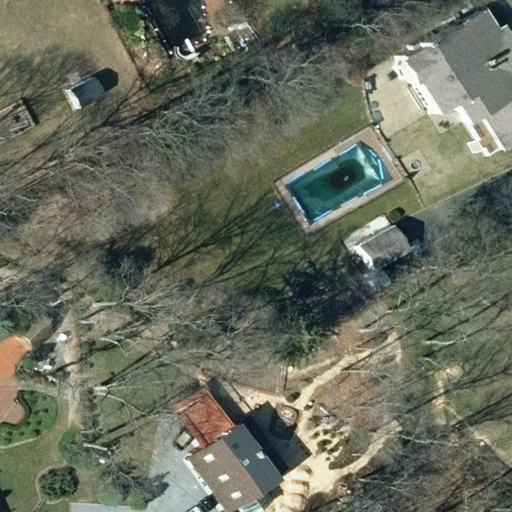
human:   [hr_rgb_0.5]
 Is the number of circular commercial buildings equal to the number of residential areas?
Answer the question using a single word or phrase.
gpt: no

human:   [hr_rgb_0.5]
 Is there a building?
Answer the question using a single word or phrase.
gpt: yes

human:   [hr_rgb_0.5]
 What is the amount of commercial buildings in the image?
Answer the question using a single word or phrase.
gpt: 0

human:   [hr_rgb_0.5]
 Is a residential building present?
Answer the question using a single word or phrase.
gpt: yes

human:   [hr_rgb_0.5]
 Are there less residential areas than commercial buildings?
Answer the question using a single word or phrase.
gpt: no

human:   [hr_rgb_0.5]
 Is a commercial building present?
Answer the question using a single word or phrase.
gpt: no

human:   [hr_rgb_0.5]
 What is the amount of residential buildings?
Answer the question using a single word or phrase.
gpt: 2

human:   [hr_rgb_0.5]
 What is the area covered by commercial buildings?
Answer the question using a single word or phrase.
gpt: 0m2

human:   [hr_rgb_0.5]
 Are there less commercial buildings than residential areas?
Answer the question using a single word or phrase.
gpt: yes

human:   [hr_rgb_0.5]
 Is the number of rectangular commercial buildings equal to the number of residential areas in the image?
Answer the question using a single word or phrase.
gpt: no

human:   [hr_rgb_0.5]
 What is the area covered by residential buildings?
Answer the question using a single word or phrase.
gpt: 278m2

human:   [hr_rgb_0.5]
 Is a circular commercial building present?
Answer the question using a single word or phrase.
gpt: no

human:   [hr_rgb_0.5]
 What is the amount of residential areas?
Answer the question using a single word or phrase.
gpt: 1

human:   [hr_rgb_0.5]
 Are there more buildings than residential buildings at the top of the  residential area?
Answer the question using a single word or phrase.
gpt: yes

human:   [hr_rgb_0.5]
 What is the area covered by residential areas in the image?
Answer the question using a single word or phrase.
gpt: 10637m2

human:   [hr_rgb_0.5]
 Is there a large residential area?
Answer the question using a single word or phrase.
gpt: yes

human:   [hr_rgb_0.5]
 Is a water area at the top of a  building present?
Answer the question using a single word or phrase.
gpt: no

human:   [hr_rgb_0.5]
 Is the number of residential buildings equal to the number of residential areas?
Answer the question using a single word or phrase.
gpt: no

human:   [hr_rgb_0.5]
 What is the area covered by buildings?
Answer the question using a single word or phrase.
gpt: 357m2

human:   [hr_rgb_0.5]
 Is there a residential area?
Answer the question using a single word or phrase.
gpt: yes

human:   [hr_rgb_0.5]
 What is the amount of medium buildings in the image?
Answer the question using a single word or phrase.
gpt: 1

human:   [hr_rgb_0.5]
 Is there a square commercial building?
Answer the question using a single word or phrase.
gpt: no

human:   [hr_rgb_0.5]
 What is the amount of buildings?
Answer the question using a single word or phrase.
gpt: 4

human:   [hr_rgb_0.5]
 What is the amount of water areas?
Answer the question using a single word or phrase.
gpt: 0

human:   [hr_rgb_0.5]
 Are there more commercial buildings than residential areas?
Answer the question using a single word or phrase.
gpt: no

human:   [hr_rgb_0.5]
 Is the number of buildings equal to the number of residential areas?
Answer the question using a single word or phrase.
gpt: no

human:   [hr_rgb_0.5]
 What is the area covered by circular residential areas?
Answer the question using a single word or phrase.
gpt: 0m2

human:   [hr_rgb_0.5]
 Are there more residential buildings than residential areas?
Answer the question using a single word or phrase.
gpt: yes

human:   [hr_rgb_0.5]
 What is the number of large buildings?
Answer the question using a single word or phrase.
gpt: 0

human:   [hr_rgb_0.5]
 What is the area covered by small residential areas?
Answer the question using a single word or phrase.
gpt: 0m2

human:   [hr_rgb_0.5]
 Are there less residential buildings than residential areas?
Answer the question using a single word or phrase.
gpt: no

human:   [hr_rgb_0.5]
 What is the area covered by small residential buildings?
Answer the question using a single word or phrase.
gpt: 14m2

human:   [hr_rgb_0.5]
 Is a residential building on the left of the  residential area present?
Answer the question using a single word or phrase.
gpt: no

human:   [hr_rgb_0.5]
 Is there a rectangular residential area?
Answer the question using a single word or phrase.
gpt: yes

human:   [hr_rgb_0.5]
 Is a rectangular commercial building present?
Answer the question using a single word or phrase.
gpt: no

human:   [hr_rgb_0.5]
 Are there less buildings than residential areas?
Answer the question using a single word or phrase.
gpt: no

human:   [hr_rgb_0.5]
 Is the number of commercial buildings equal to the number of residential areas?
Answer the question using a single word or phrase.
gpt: no

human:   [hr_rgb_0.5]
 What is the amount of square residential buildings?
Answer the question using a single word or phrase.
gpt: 0

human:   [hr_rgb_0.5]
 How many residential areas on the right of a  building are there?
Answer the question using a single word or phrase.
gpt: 0

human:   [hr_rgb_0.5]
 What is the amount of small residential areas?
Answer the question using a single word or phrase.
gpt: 0

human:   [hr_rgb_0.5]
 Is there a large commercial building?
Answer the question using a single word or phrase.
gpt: no

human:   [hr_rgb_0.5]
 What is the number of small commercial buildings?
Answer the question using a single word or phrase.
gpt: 0

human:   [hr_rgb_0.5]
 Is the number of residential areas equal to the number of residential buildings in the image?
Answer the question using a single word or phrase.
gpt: no

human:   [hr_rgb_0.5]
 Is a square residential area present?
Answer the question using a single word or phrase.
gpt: no

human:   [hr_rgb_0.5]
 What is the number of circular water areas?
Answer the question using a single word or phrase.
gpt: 0

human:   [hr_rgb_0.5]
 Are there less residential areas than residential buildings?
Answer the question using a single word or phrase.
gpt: yes

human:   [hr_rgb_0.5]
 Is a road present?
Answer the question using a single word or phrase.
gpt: no

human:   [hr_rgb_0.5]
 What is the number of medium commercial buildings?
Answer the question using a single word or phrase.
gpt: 0

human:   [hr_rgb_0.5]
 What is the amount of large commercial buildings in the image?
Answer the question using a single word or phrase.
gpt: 0

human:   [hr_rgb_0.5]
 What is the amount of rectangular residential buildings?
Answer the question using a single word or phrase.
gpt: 0

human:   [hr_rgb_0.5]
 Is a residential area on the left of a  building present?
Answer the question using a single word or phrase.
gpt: yes

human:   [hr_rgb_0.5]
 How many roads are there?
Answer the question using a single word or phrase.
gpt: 0

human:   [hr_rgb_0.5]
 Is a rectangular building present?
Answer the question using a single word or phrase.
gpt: yes

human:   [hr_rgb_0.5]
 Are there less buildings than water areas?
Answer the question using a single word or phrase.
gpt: no

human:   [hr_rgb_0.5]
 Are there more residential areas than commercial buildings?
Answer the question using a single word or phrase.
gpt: yes

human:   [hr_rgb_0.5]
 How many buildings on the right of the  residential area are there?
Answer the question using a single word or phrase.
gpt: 4

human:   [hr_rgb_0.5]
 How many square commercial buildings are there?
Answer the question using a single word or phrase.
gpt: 0

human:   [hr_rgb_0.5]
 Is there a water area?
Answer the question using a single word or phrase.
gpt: no

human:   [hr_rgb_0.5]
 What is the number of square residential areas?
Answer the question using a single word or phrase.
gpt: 0

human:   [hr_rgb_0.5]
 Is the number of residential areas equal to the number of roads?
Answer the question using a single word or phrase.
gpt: no

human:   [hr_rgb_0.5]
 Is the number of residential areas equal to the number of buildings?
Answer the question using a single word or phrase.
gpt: no

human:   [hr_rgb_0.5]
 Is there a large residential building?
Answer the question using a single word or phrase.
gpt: no

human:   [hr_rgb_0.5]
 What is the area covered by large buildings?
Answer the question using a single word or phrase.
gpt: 0m2

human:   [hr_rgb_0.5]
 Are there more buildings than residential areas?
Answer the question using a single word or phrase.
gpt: yes